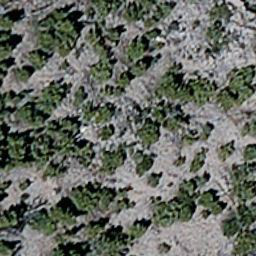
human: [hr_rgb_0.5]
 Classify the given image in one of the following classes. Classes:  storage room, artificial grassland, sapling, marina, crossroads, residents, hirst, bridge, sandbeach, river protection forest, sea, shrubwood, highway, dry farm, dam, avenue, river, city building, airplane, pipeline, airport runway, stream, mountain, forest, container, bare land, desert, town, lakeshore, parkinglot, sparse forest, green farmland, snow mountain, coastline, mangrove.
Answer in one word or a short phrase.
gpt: sparse forest